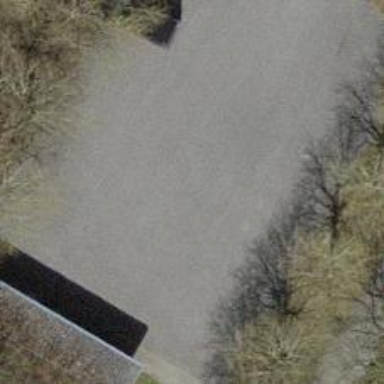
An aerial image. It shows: Parking area with surface.